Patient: sex M, age 61
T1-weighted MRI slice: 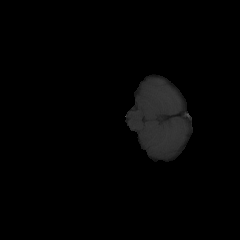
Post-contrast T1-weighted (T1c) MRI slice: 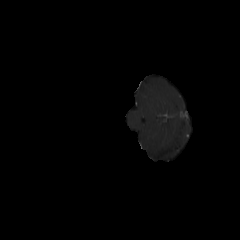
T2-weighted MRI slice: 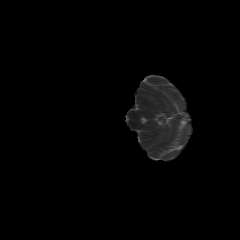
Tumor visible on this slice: no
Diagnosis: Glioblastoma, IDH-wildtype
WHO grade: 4